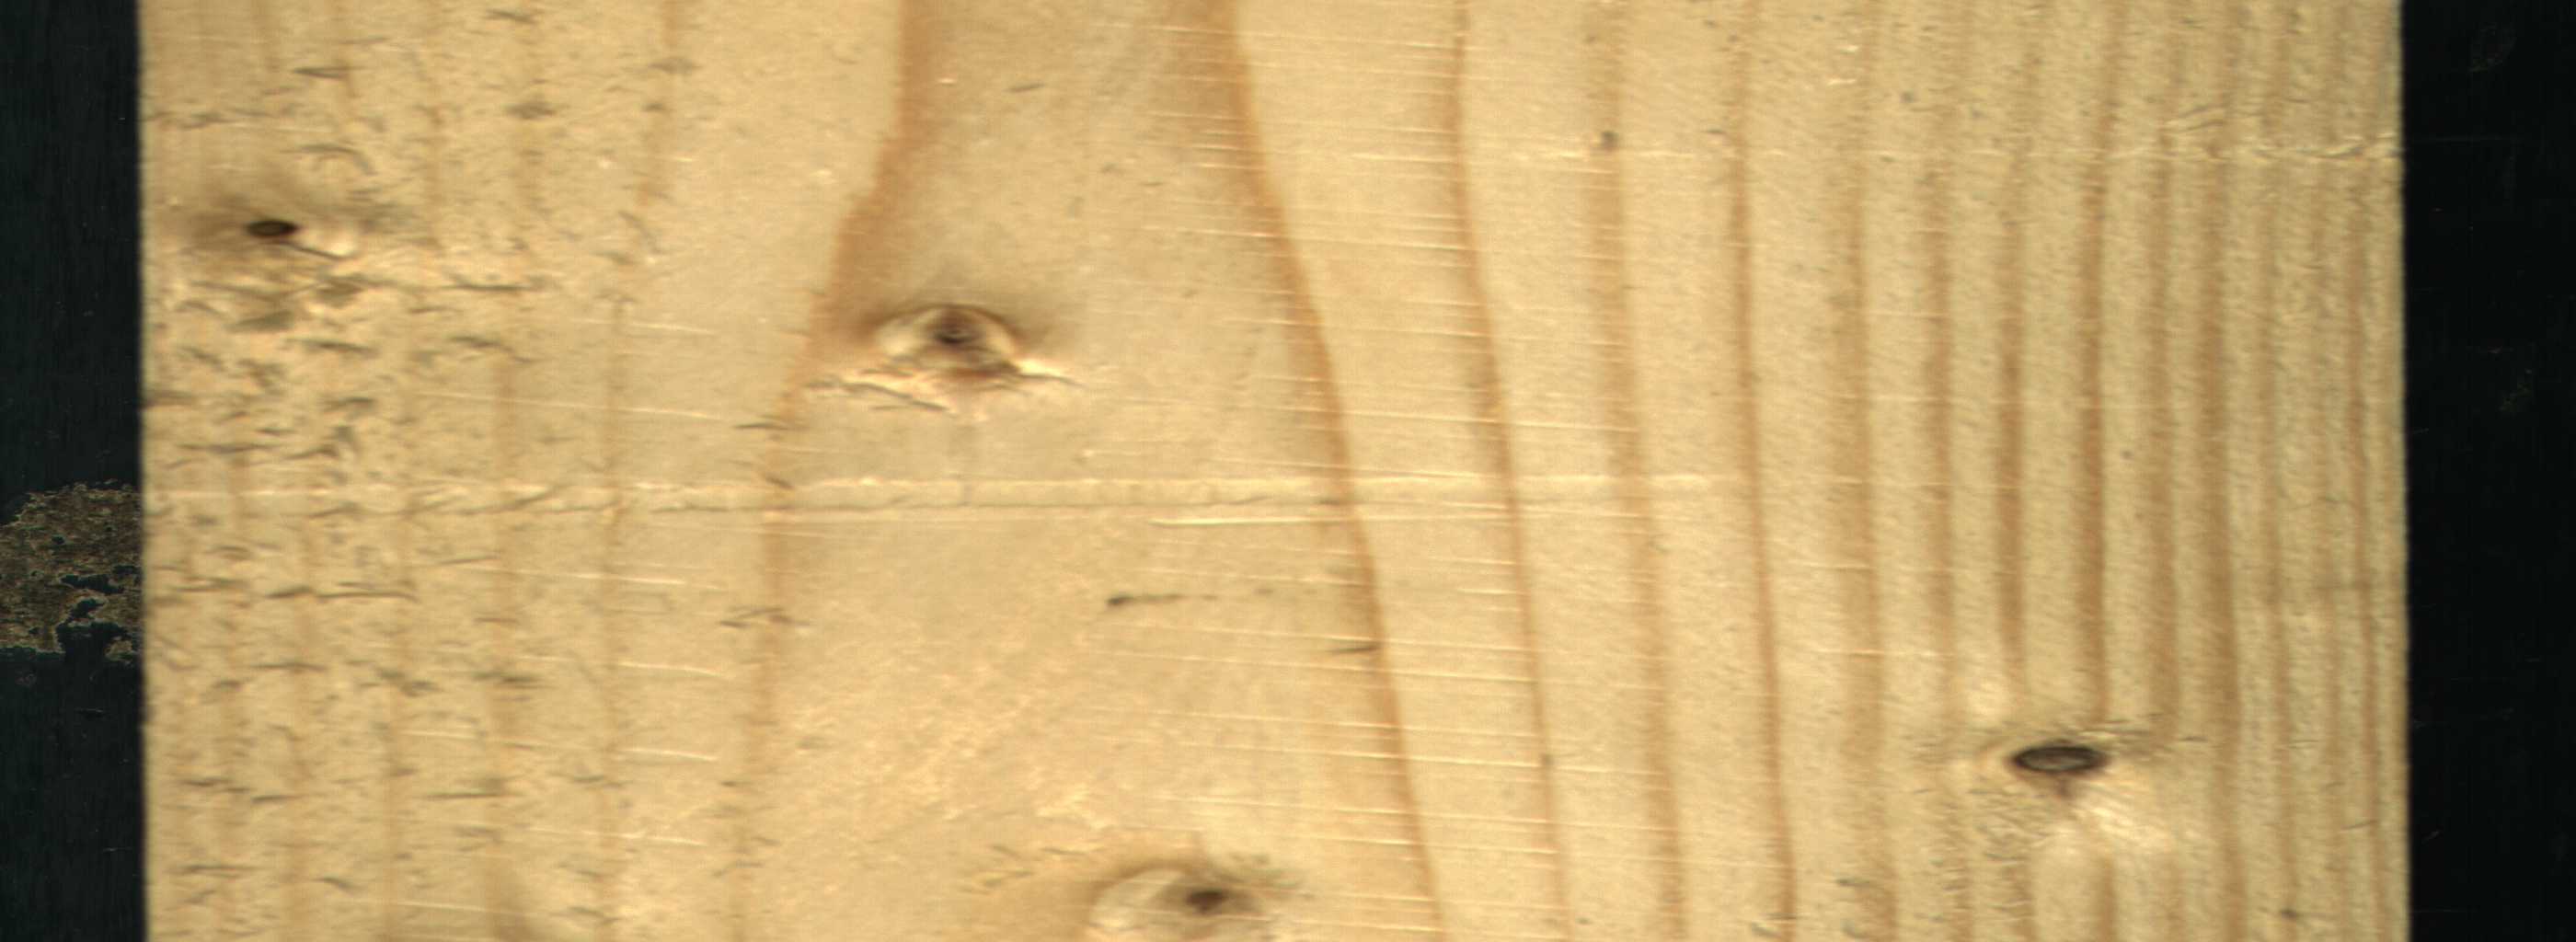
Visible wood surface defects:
Dead_Knot
Dead_Knot
Live_Knot
Live_Knot